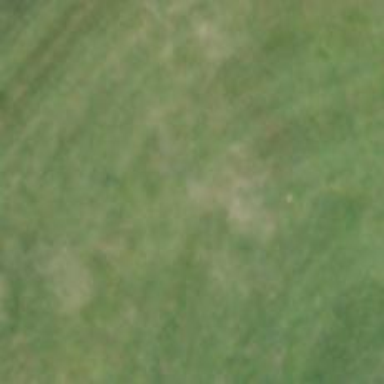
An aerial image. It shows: Golf hole.